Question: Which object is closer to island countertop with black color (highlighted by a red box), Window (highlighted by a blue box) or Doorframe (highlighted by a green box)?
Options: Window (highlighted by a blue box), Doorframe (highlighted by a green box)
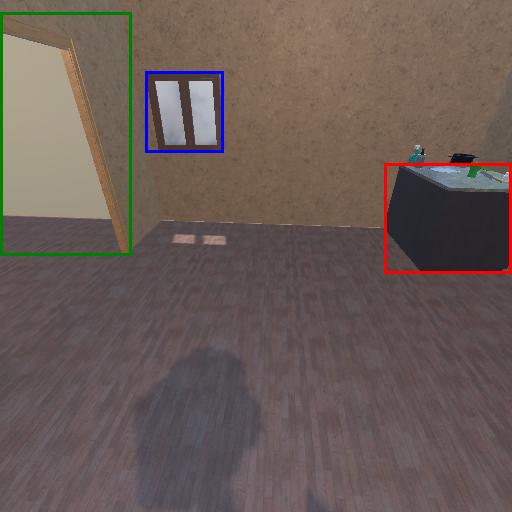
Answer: Window (highlighted by a blue box)